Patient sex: M
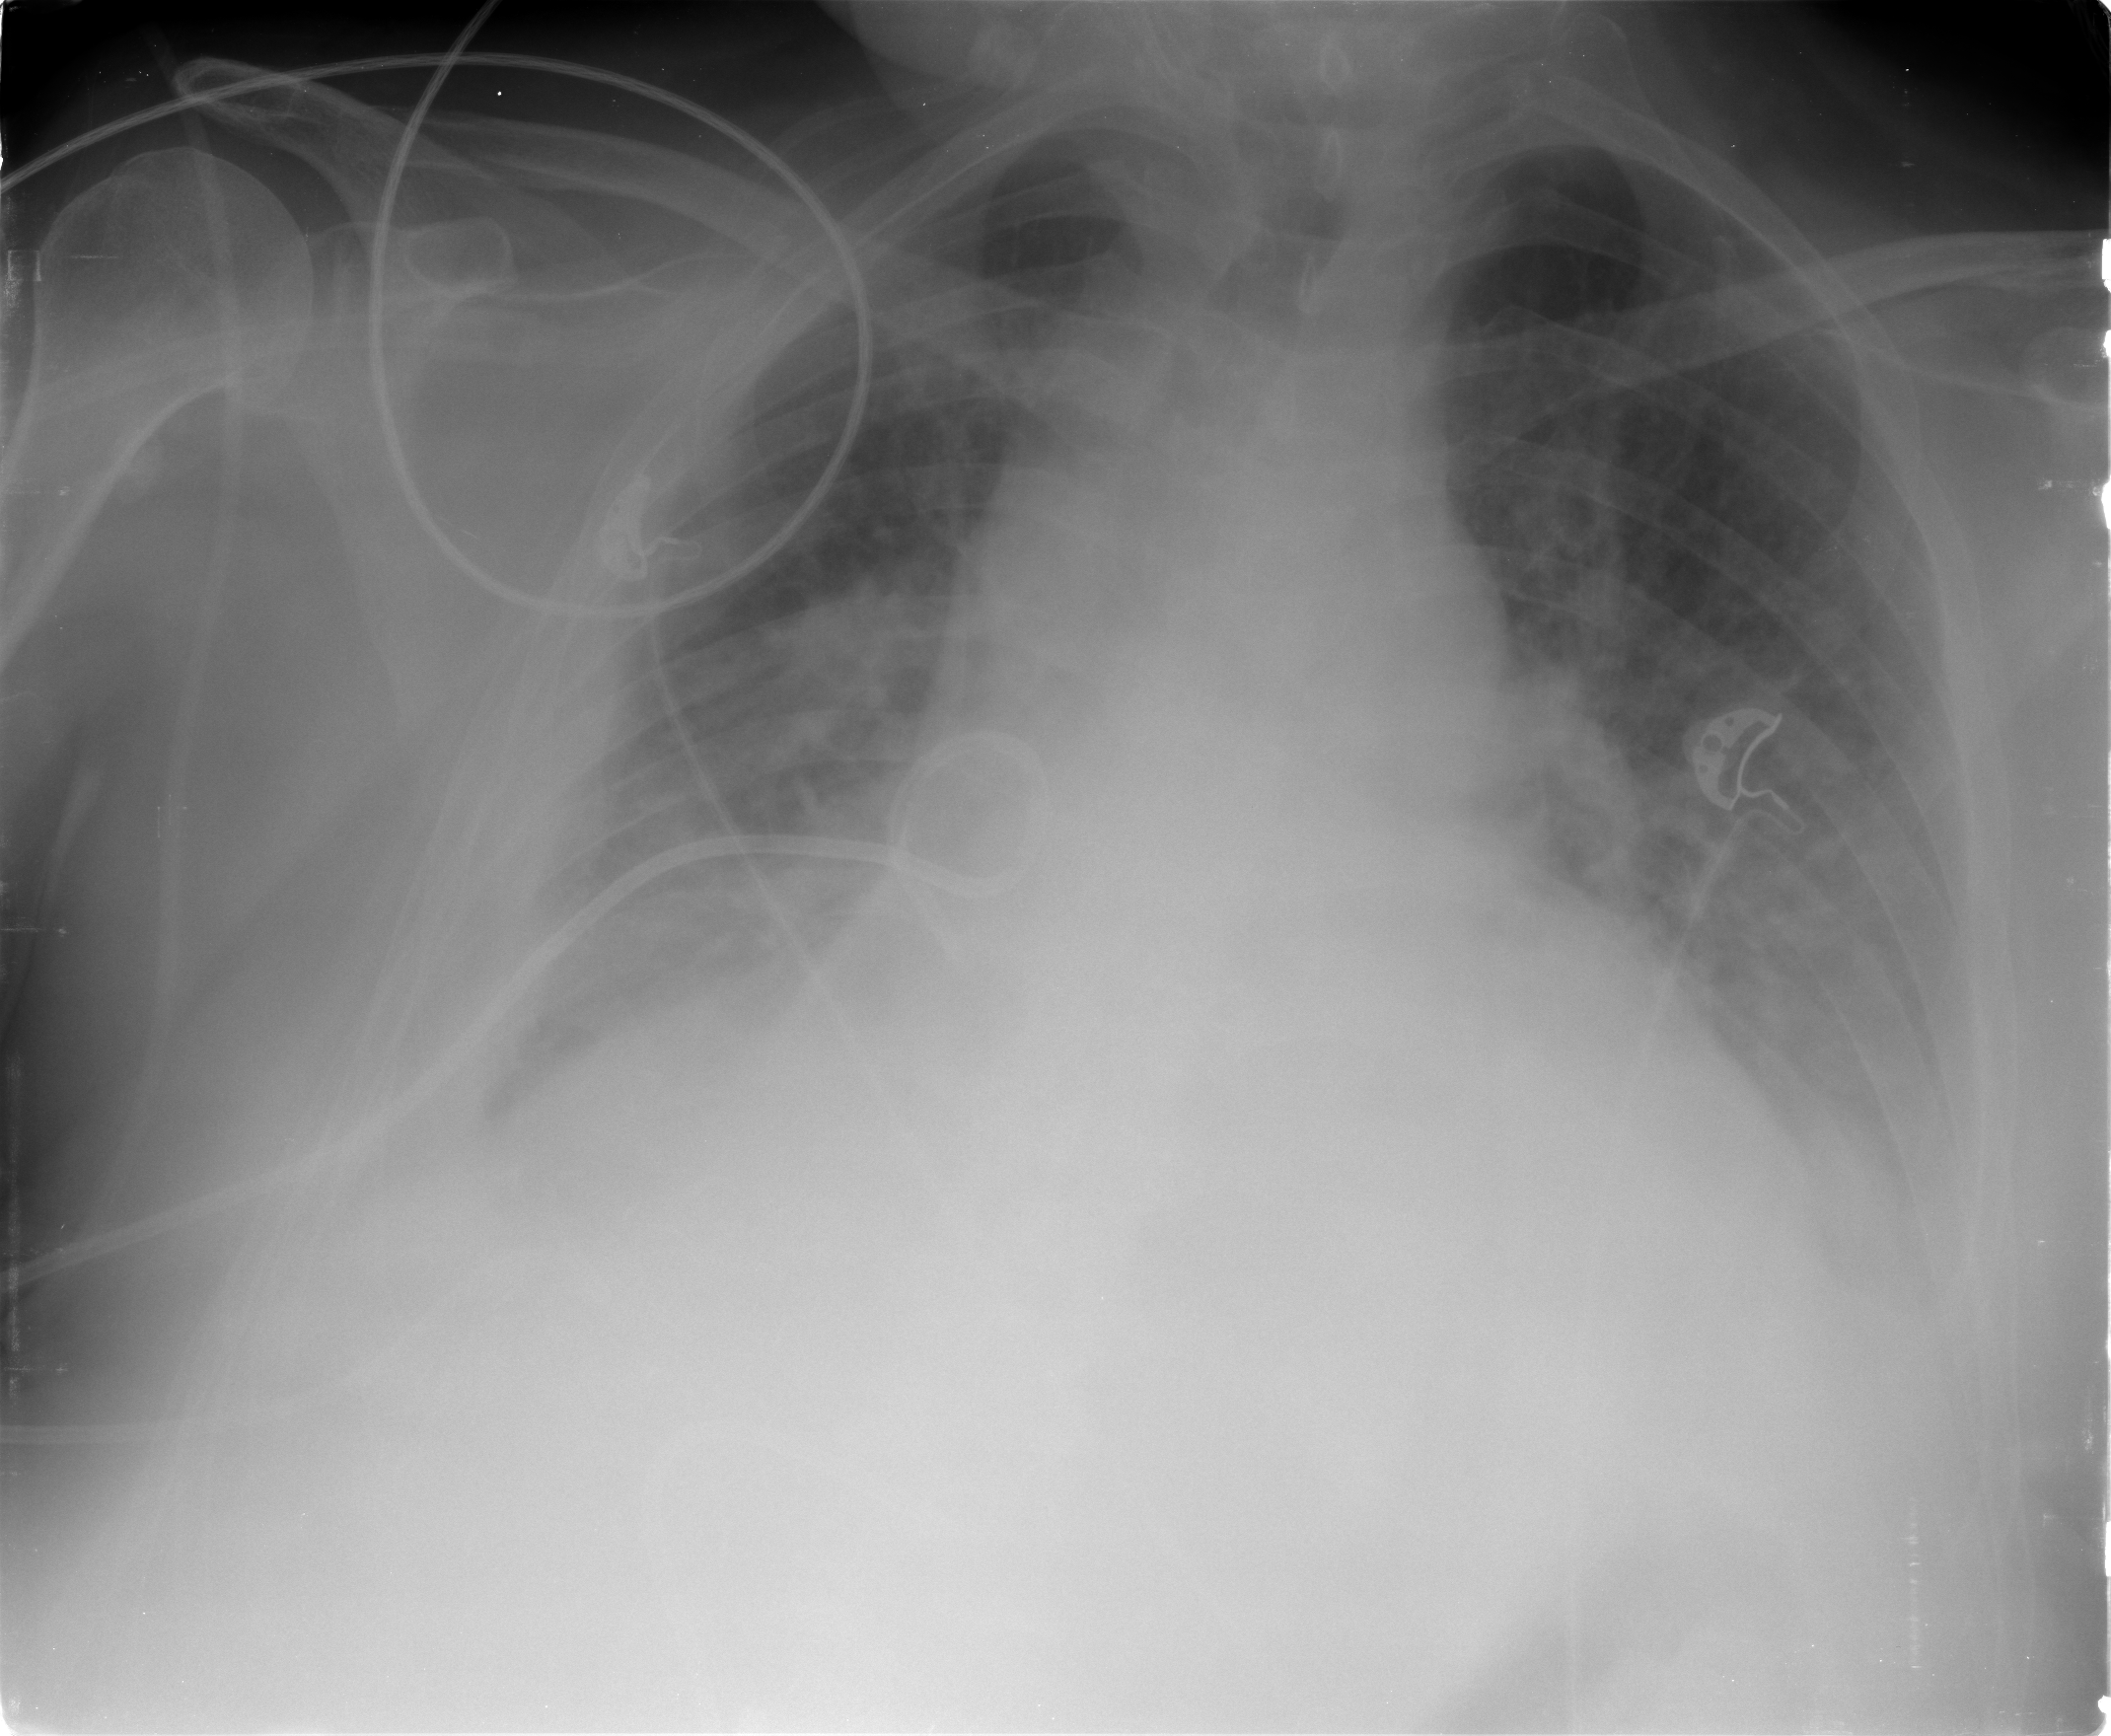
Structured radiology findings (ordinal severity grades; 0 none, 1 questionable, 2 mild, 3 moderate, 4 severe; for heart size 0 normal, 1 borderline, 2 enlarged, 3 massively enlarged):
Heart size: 1
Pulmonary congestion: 0
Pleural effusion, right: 2
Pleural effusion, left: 2
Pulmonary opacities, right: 2
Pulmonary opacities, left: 2
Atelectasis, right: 2
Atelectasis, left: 2